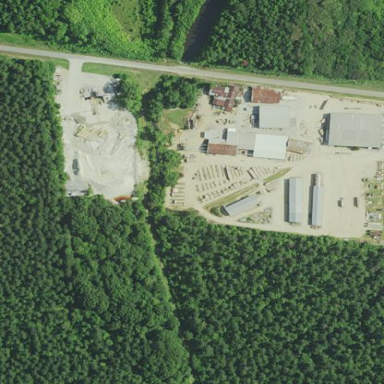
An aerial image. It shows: Industrial area featuring sawmill. It is works site amidst industrial land use.